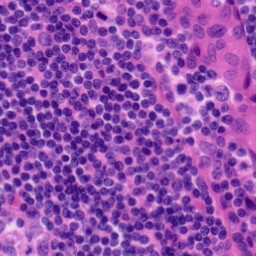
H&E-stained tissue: Tonsil